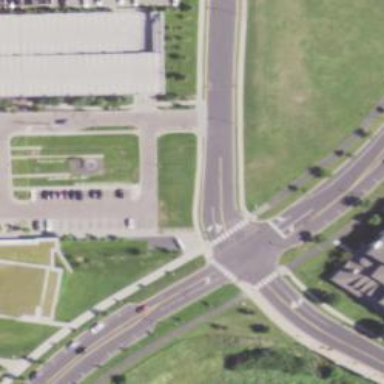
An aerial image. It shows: Marked road crossing.